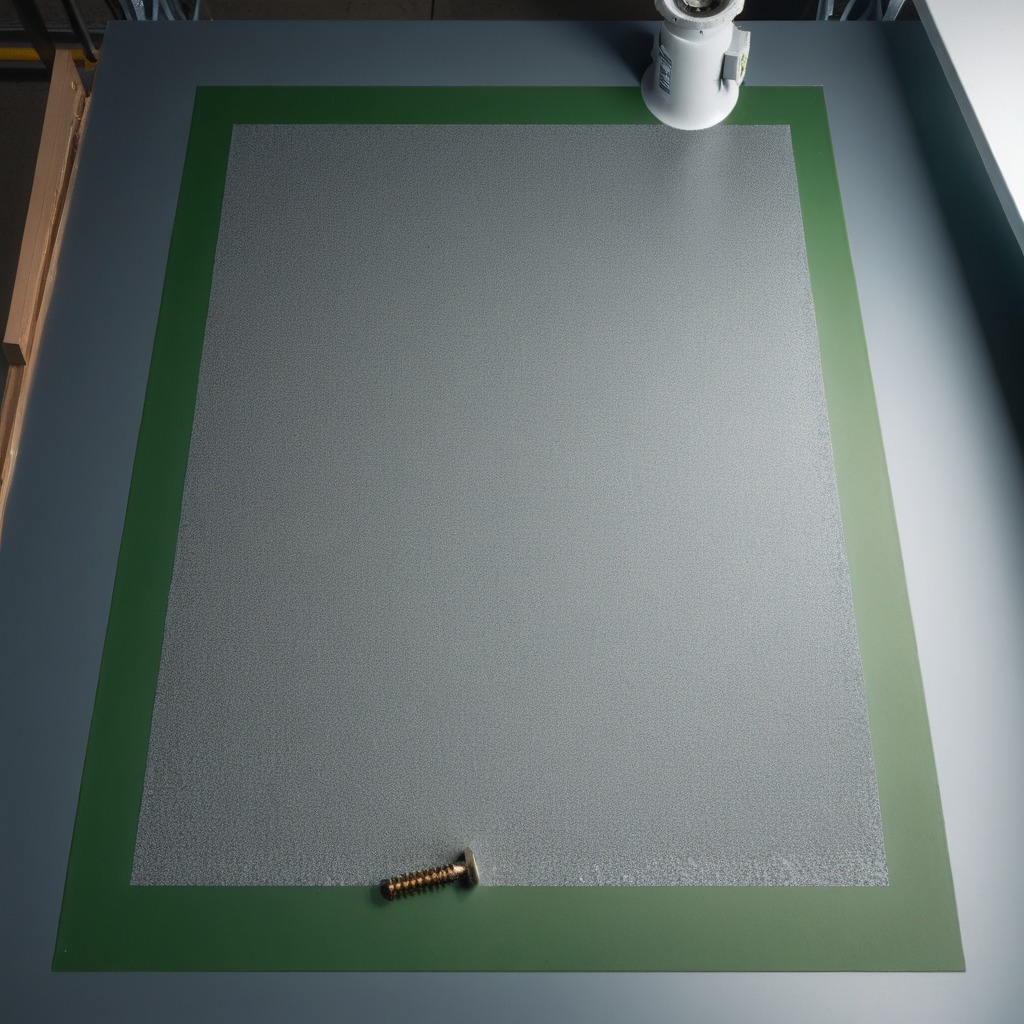
A metal screw lies on a clean granite tabletop covered with a green rubber mat inside a workshop under bright overhead lighting crisp shadows high clarity worn but beneath the mat